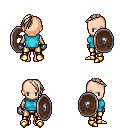
a pixel art fantasy rpg character, female body template, human, light skin, teal sleeveless shirt, gold greaves, white blonde long mohawk hairstyle, metal gloves, gold boots, shield, four views (front, back, left, right), 2x2 character sprite sheet, small pixel art, hard edges, no anti-aliasing